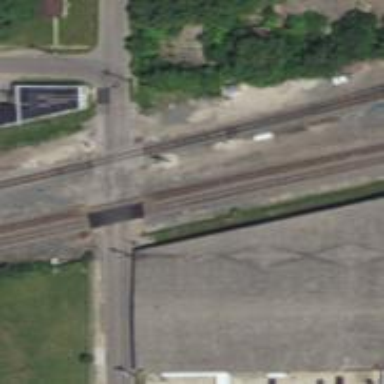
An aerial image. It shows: Railway crossing.